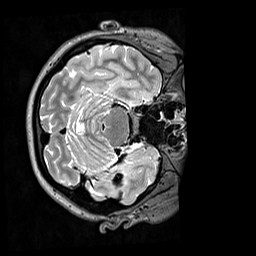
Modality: T2w
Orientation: axial
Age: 21
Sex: female
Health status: healthy
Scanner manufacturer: siemens
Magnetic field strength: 3 T
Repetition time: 3.2 s
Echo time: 0.568 s